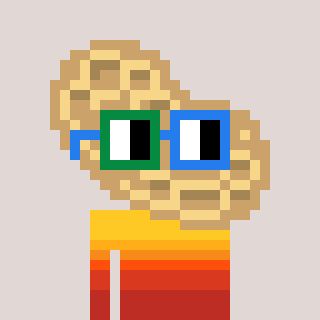
a pixel art character with square green and blue glasses, a peanut-shaped head and a magenta-colored body on a warm background